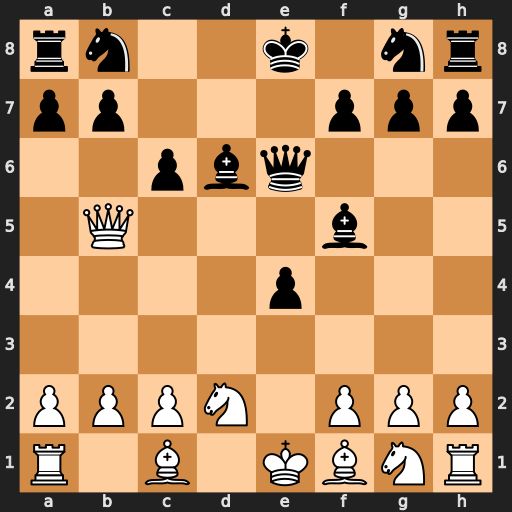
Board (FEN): rn2k1nr/pp3ppp/2pbq3/1Q3b2/4p3/8/PPPN1PPP/R1B1KBNR
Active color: w
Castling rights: KQkq
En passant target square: -
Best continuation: Qxb7 e3 fxe3